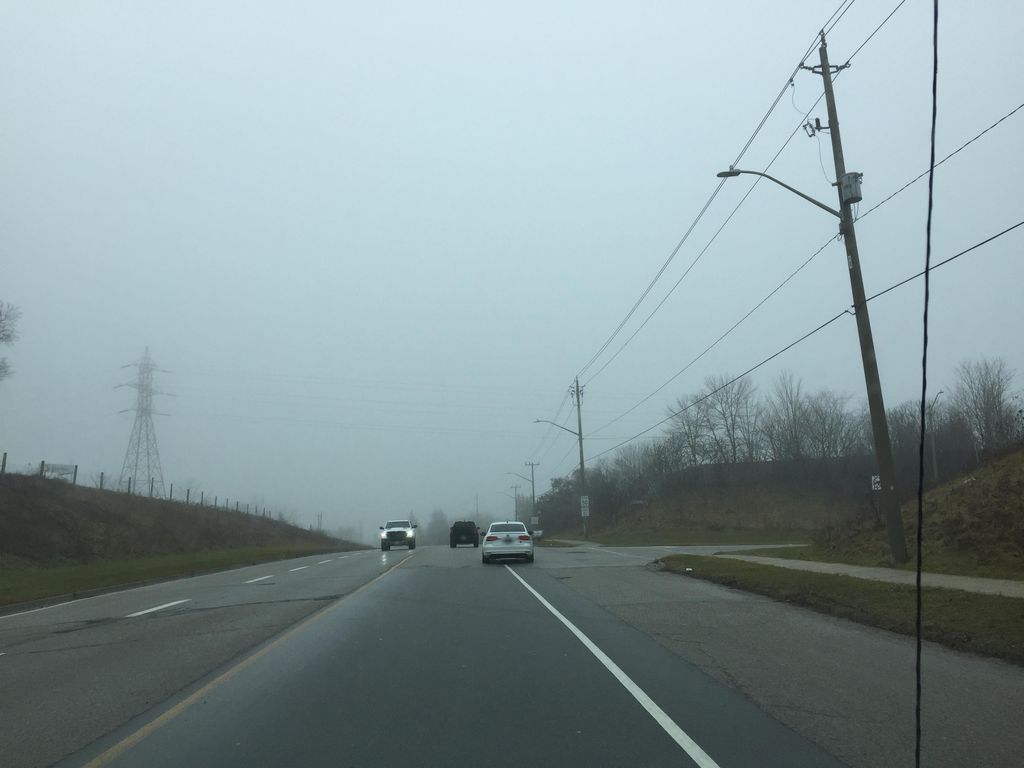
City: kitchener-waterloo